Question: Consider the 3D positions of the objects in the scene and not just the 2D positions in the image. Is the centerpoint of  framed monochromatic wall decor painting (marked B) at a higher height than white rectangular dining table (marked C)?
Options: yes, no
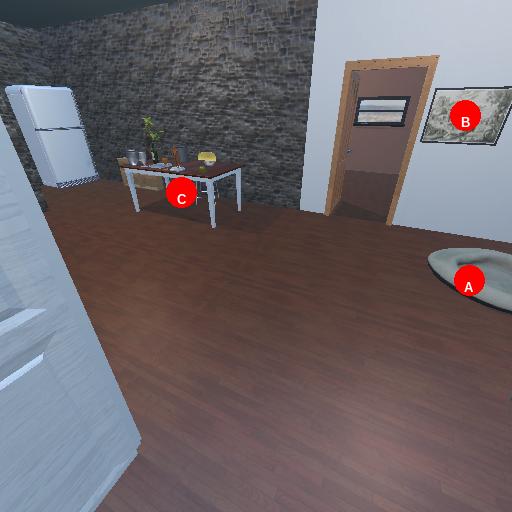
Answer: yes